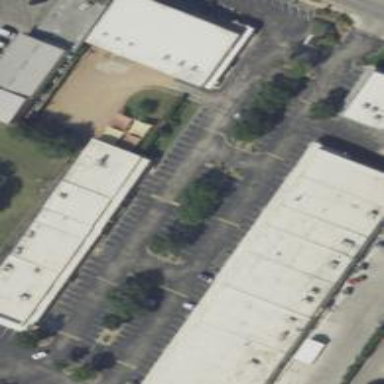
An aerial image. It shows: Retail building.